Question: I'm developing an angularjs app around the boardgame Mastermind. To show the 4 colour pegs and 4 check pegs I'm using labels and setting the border radius to 50%. My div:
'''
<div>
<div id="pegs">
<div ng-repeat="colour in guess.getCombination() track by $index">
<span class="colourCircle" style="background-color:{{colour}}"></span>
</div>
<div id="checkPegs">
<span class="checkCircle" ng-class="guess.getOrange()>=1?'orangePeg':guess.getOrange()+guess.getWhite()>=1?'whitePeg':'noPeg'"></span>
<span class="checkCircle" ng-class="guess.getOrange()>=2?'orangePeg':guess.getOrange()+guess.getWhite()>=2?'whitePeg':'noPeg'"></span>
<br />
<span class="checkCircle" ng-class="guess.getOrange()>=3?'orangePeg':guess.getOrange()+guess.getWhite()>=3?'whitePeg':'noPeg'"></span>
<span class="checkCircle" ng-class="guess.getOrange()>=4?'orangePeg':guess.getOrange()+guess.getWhite()>=4?'whitePeg':'noPeg'"></span>
</div>
</div>
</div>
'''
The outputted HTML:
'''
<div>
<div id="pegs">
<!-- ngRepeat: colour in guess.getCombination() track by $index --><div ng-repeat="colour in guess.getCombination() track by $index" class="ng-scope">
<span class="colourCircle" style="background-color:yellow"></span>
</div><!-- end ngRepeat: colour in guess.getCombination() track by $index --><div ng-repeat="colour in guess.getCombination() track by $index" class="ng-scope">
<span class="colourCircle" style="background-color:yellow"></span>
</div><!-- end ngRepeat: colour in guess.getCombination() track by $index --><div ng-repeat="colour in guess.getCombination() track by $index" class="ng-scope">
<span class="colourCircle" style="background-color:red"></span>
</div><!-- end ngRepeat: colour in guess.getCombination() track by $index --><div ng-repeat="colour in guess.getCombination() track by $index" class="ng-scope">
<span class="colourCircle" style="background-color:red"></span>
</div><!-- end ngRepeat: colour in guess.getCombination() track by $index -->
<div id="checkPegs">
<span class="checkCircle noPeg" ng-class="guess.getOrange()>=1?'orangePeg':guess.getOrange()+guess.getWhite()>=1?'whitePeg':'noPeg'"></span>
<span class="checkCircle noPeg" ng-class="guess.getOrange()>=2?'orangePeg':guess.getOrange()+guess.getWhite()>=2?'whitePeg':'noPeg'"></span>
<br>
<span class="checkCircle noPeg" ng-class="guess.getOrange()>=3?'orangePeg':guess.getOrange()+guess.getWhite()>=3?'whitePeg':'noPeg'"></span>
<span class="checkCircle noPeg" ng-class="guess.getOrange()>=4?'orangePeg':guess.getOrange()+guess.getWhite()>=4?'whitePeg':'noPeg'"></span>
</div>
</div>
</div>
'''
The css:
'''
.colourCircle{
border-radius:50%;
height:60px;
width:60px;
float:left;
margin:2px;
}
.checkCircle{
float:left;
height:15px;
width:15px;
margin:2px;
}
.orangePeg{
border-radius:50%;
background-color: orange;
}
.whitePeg{
border-radius:50%;
background-color: white;
}
.noPeg{
border-radius:50%;
border-color:black;
border-style: solid;
border-width: thin;
}
#pegs{
height:60px;
margin:5px;
}
'''
It currently looks like this:

I'm trying to make the 4 smaller circles on the right bigger and centered vertically. What's the best way to do this?
I'm also looking for a way to center the entire div to the middle.
Also, the width and height of the circles is now hardcoded. Is there a way to set this dynamically so it scales better?
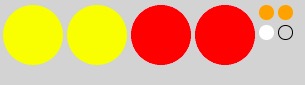
Answer: Just change the display property on your peg container to tabel and display all child divs to display table-cell with a vertical-align of middle. To center all circles in the horizontal just add a margin "0 auto" to the pegs div. Take look at the snippet and you will get the idea.
'''
.colourCircle{
border-radius:50%;
height:60px;
width:60px;
float:left;
margin:2px;
}
.checkCircle{
float:left;
height:18px;
width:18px;
margin:2px;
}
.orangePeg{
border-radius:50%;
background-color: orange;
}
.whitePeg{
border-radius:50%;
background-color: white;
}
.noPeg{
border-radius:50%;
border-color:black;
border-style: solid;
border-width: thin;
}
#pegs {
height:60px;
margin:5px;
display: table;
margin: 0 auto;
}
#pegs > div {
display: table-cell;
vertical-align: middle;
}
'''
'''
<div>
<div id="pegs">
<!-- ngRepeat: colour in guess.getCombination() track by $index --><div ng-repeat="colour in guess.getCombination() track by $index" class="ng-scope">
<span class="colourCircle" style="background-color:yellow"></span>
</div><!-- end ngRepeat: colour in guess.getCombination() track by $index --><div ng-repeat="colour in guess.getCombination() track by $index" class="ng-scope">
<span class="colourCircle" style="background-color:yellow"></span>
</div><!-- end ngRepeat: colour in guess.getCombination() track by $index --><div ng-repeat="colour in guess.getCombination() track by $index" class="ng-scope">
<span class="colourCircle" style="background-color:red"></span>
</div><!-- end ngRepeat: colour in guess.getCombination() track by $index --><div ng-repeat="colour in guess.getCombination() track by $index" class="ng-scope">
<span class="colourCircle" style="background-color:red"></span>
</div><!-- end ngRepeat: colour in guess.getCombination() track by $index -->
<div id="checkPegs">
<span class="checkCircle noPeg" ng-class="guess.getOrange()>=1?'orangePeg':guess.getOrange()+guess.getWhite()>=1?'whitePeg':'noPeg'"></span>
<span class="checkCircle noPeg" ng-class="guess.getOrange()>=2?'orangePeg':guess.getOrange()+guess.getWhite()>=2?'whitePeg':'noPeg'"></span>
<br>
<span class="checkCircle noPeg" ng-class="guess.getOrange()>=3?'orangePeg':guess.getOrange()+guess.getWhite()>=3?'whitePeg':'noPeg'"></span>
<span class="checkCircle noPeg" ng-class="guess.getOrange()>=4?'orangePeg':guess.getOrange()+guess.getWhite()>=4?'whitePeg':'noPeg'"></span>
</div>
</div>
</div>
'''